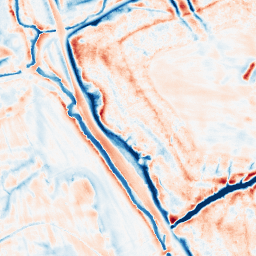
Category: edge_preserving
Decomposition family: bilateral
Decomposition parameters: d: 21
sigma_color: 50
sigma_space: 75
Upsampling method: cubic_catmull_rom
Upsampling parameters: scale: 8
Upsampling scale: 8